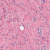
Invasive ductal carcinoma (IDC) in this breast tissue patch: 0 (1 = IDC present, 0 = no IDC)